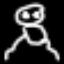
Label: frog